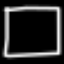
Label: square